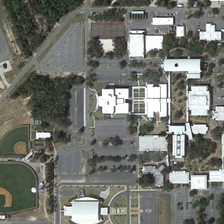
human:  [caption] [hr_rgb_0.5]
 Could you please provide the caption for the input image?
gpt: many buildings and green trees are in a school with two baseball fields and several parking lots .

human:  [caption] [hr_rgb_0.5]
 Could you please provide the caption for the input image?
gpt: many buildings and green trees are in a school with two baseball fields and several parking lots .

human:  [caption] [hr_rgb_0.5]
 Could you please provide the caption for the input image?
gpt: many buildings and green trees are in a school with two baseball fields and several parking lots .

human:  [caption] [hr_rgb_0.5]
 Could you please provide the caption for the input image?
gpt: many buildings and green trees are in a school with two baseball fields and several parking lots .

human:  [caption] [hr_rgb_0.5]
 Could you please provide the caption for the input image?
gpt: many buildings and green trees are in a school with two baseball fields and several parking lots .